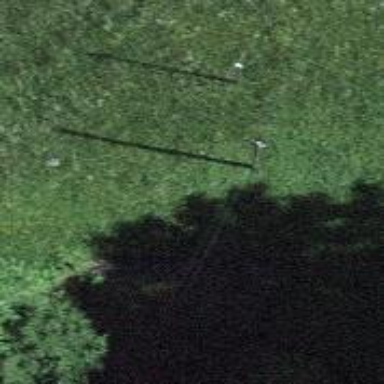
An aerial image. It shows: Utility pole is shown in the image.